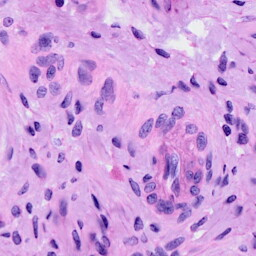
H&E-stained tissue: Cervix